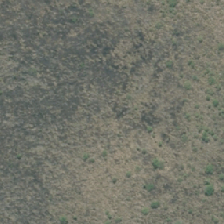
Land cover: herbaceous_freshwater_vege